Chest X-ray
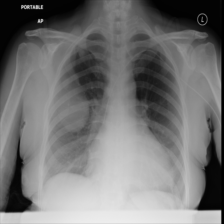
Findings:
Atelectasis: negative
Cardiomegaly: negative
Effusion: negative
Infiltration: negative
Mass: negative
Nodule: negative
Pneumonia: negative
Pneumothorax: negative
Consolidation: negative
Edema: negative
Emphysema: negative
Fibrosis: negative
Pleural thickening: negative
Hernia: negative